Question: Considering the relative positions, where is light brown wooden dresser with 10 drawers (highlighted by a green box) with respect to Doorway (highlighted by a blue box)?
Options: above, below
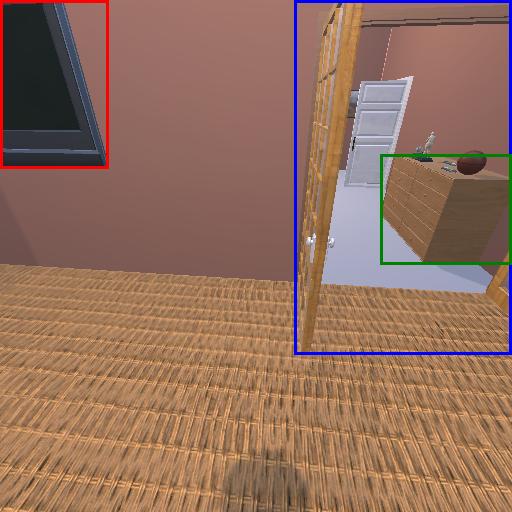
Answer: above